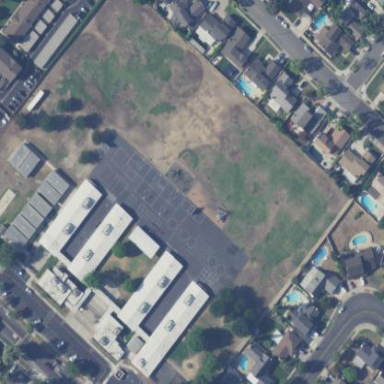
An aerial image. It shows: School.